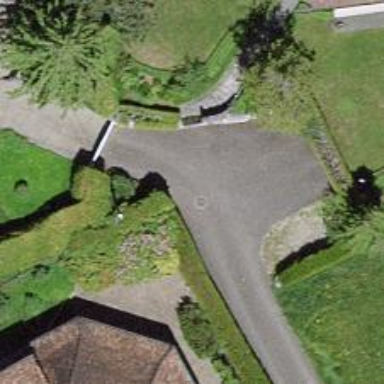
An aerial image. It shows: Driveway leading to service road.